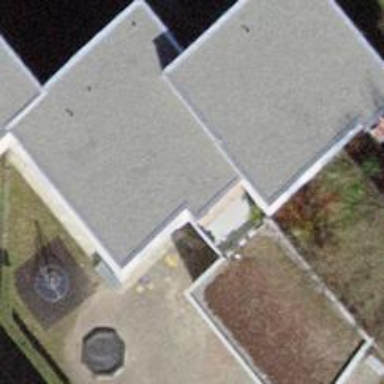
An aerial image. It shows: Kindergarten.